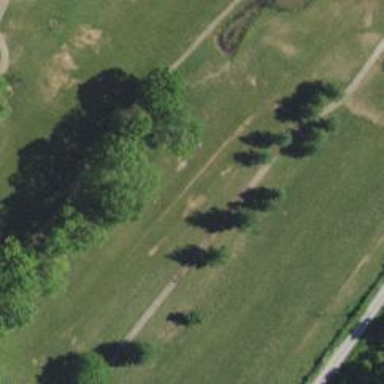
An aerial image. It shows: Grassy area designated as golf fairway.